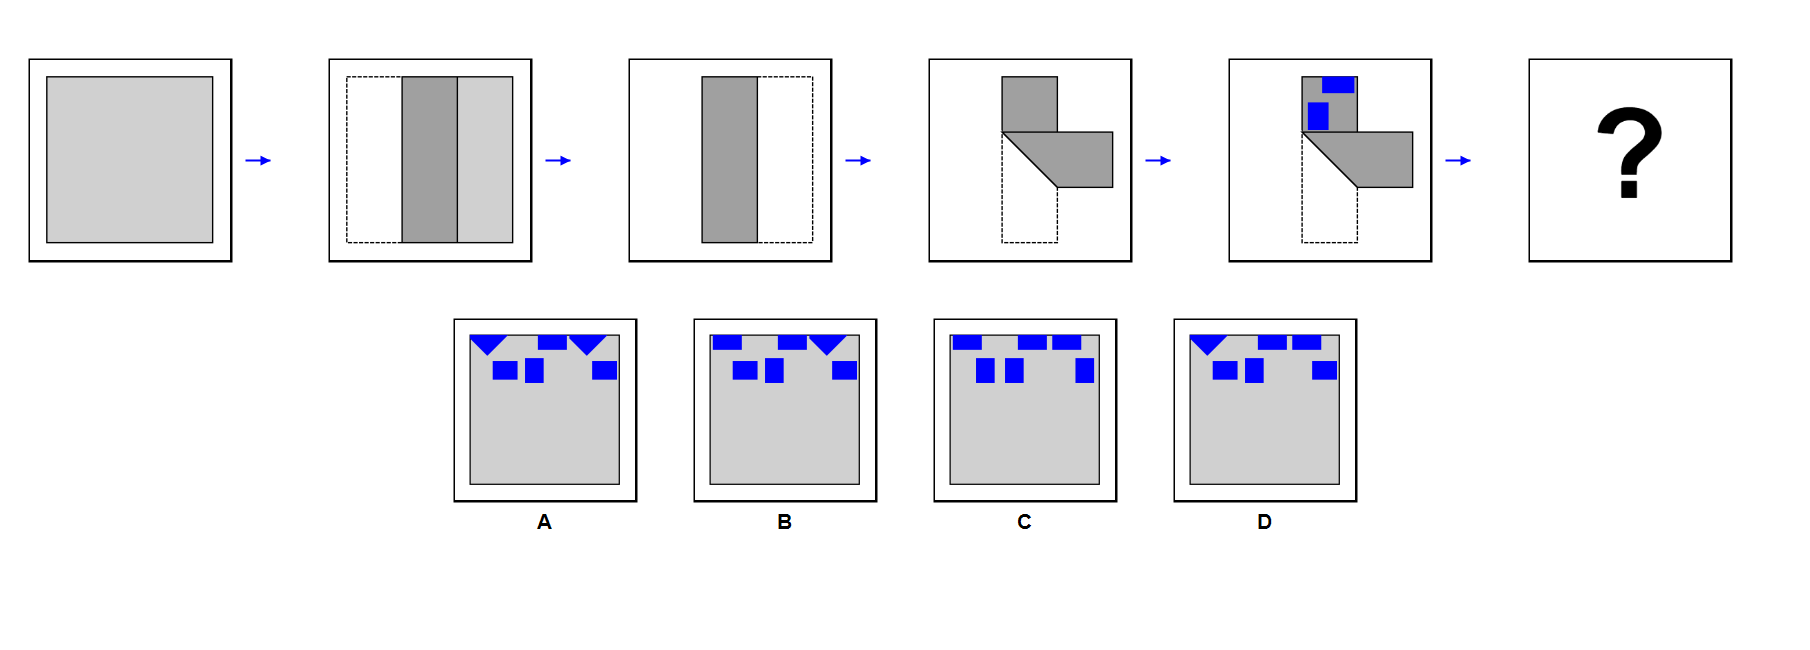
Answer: C